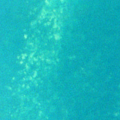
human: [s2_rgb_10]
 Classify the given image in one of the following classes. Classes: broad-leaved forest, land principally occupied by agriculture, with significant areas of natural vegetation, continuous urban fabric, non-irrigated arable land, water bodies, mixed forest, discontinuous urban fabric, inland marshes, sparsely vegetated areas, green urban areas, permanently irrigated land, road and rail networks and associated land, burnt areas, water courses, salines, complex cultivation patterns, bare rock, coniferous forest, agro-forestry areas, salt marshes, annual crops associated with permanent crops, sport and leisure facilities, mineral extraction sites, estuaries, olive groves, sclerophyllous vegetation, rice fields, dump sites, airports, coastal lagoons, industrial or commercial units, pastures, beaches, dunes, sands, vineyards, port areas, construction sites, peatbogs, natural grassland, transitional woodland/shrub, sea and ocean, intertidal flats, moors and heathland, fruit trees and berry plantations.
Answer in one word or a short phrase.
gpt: sea and ocean